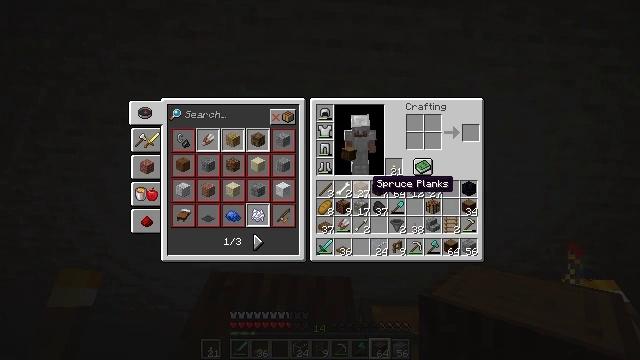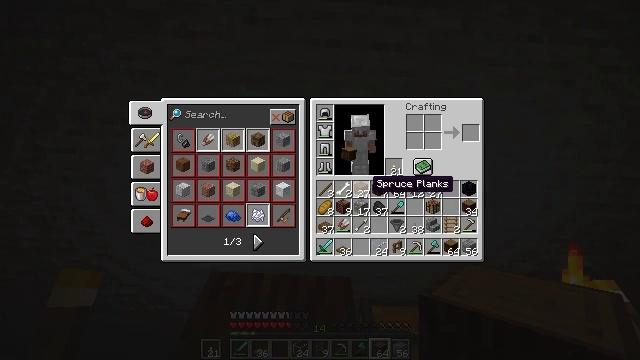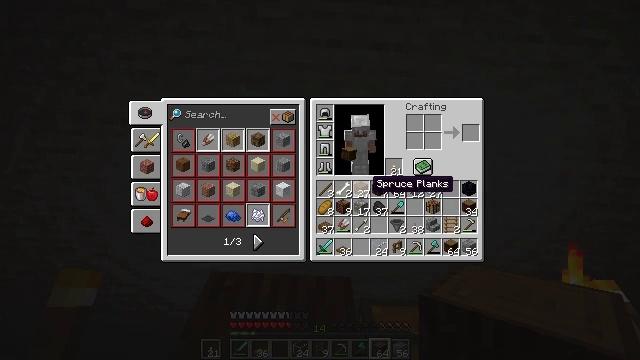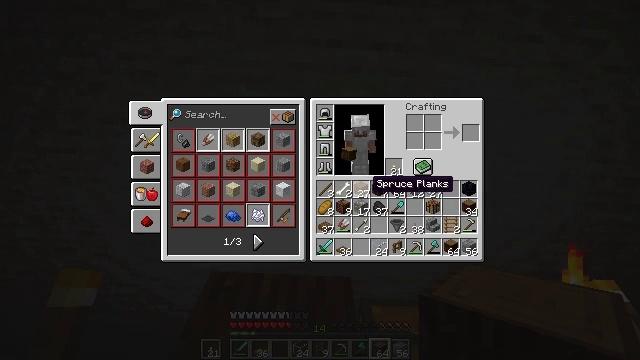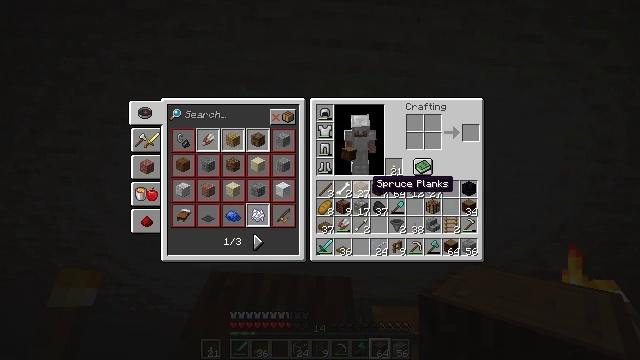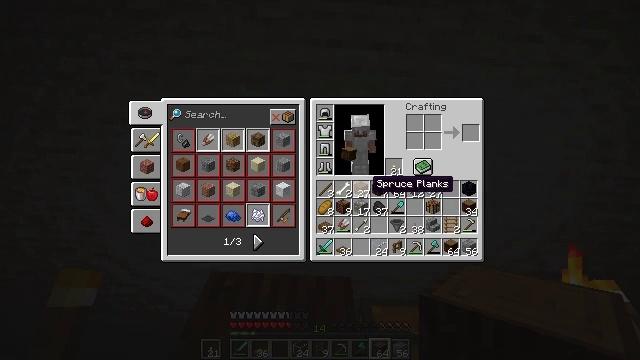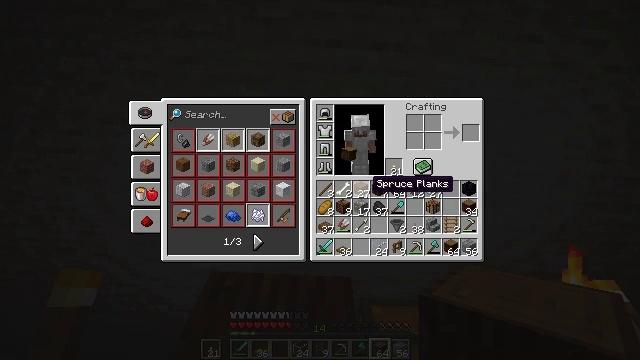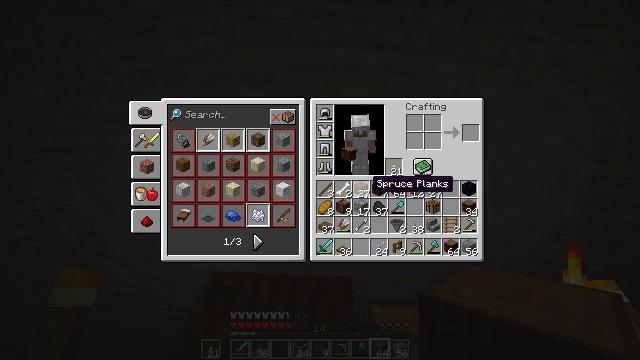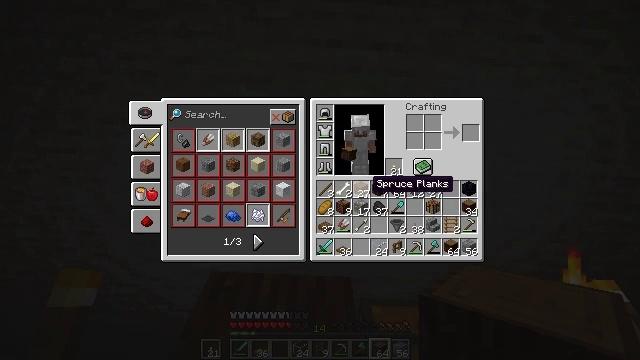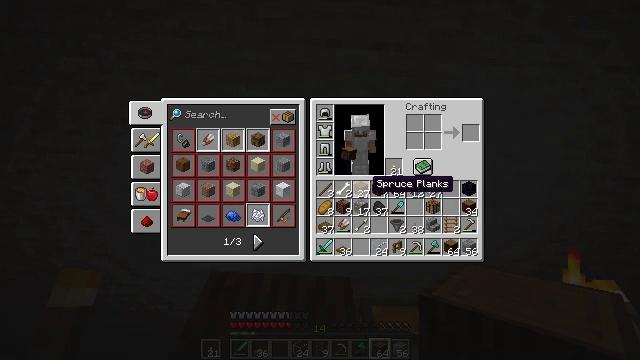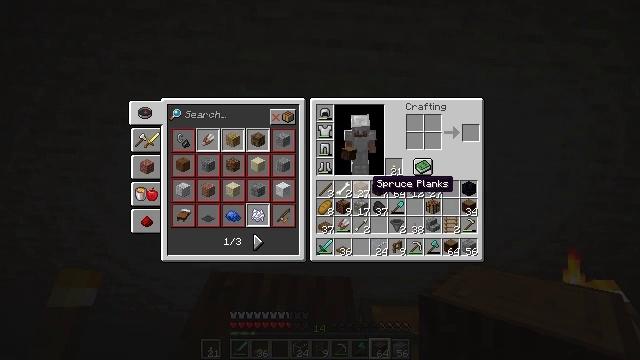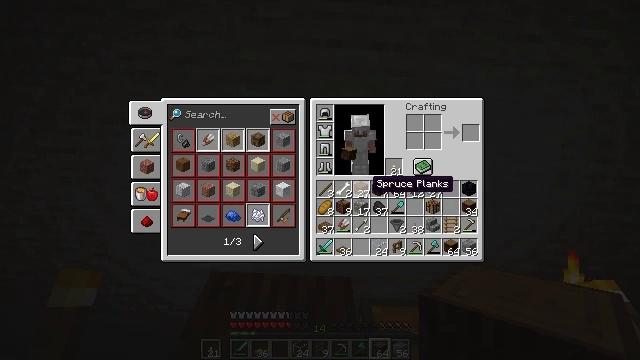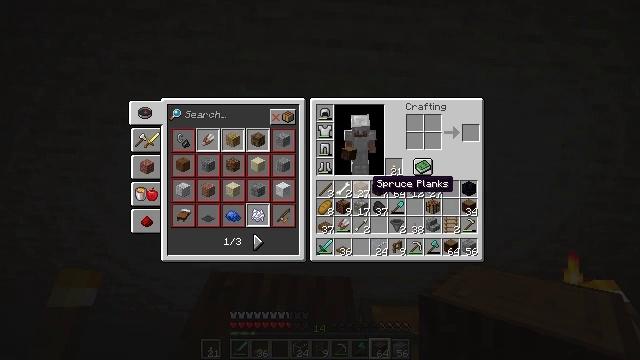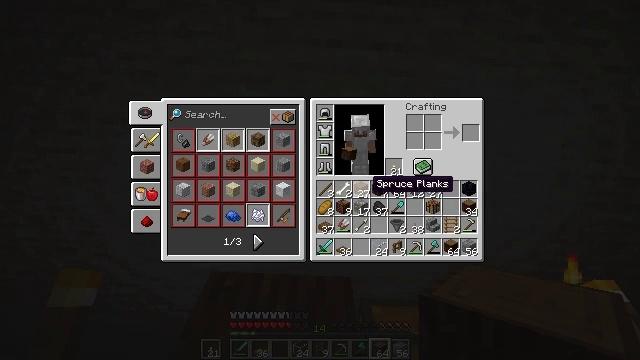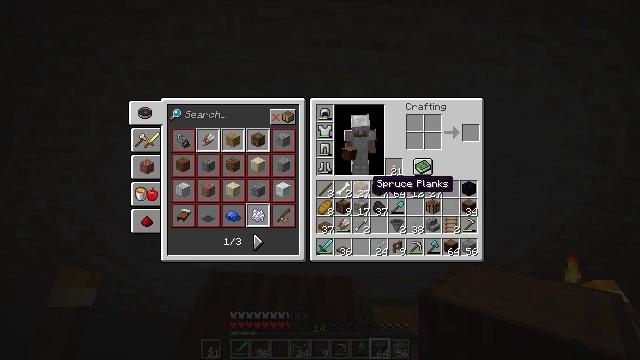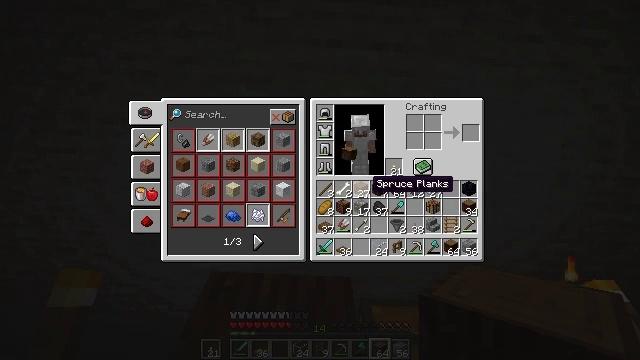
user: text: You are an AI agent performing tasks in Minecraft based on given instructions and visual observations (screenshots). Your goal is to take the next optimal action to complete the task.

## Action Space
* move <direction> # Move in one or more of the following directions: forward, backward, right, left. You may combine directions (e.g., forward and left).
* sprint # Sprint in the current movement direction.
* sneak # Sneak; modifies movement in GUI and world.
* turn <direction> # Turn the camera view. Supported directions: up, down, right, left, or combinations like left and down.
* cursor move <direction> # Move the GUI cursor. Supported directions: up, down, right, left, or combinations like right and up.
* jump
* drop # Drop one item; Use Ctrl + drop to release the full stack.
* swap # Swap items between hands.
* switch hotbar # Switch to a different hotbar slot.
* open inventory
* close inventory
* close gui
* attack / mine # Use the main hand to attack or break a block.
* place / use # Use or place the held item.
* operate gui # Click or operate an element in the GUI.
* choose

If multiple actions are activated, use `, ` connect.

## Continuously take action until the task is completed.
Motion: motion action
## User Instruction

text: Make spruce stairs in the crafting table.
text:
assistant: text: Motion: no_op
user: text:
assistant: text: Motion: no_op
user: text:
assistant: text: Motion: no_op
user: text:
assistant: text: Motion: no_op
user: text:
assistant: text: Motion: no_op
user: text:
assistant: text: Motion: no_op
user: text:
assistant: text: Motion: no_op
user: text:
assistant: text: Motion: no_op
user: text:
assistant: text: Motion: no_op
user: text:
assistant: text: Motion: no_op
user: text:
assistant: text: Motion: no_op
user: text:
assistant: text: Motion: no_op
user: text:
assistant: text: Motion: no_op
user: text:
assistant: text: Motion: no_op
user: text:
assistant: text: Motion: no_op
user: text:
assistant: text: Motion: no_op
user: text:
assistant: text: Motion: close gui
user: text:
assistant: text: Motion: no_op
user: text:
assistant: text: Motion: no_op
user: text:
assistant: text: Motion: no_op
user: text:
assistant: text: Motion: turn right and down
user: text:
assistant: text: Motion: turn right and down
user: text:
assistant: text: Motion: turn right and down
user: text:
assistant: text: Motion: turn right and down
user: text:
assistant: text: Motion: turn right and down
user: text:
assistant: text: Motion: turn right and down
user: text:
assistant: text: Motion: move forward
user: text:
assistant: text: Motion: move forward
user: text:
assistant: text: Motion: move forward
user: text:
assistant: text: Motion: move forward